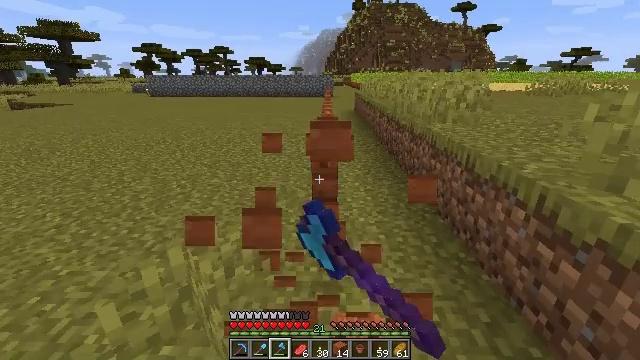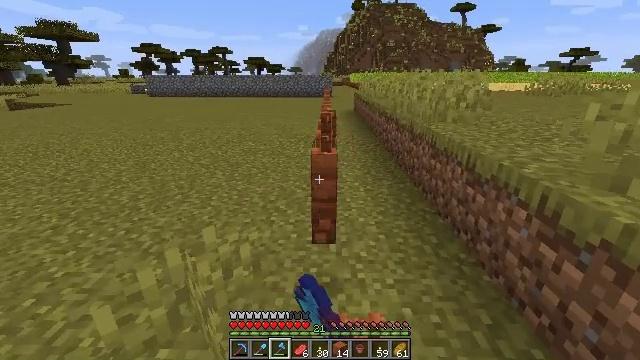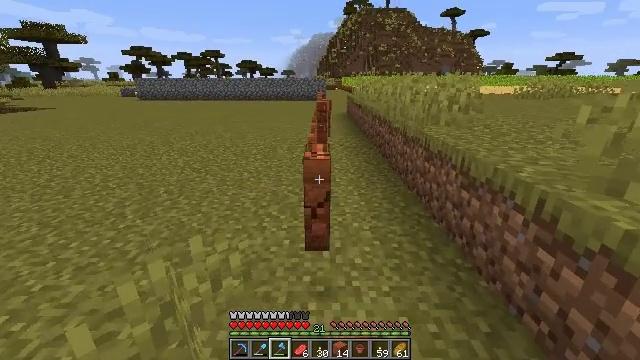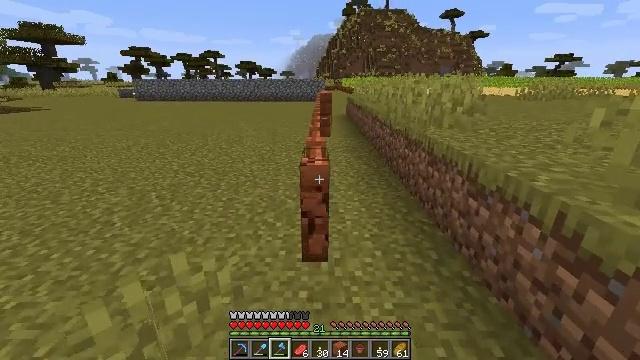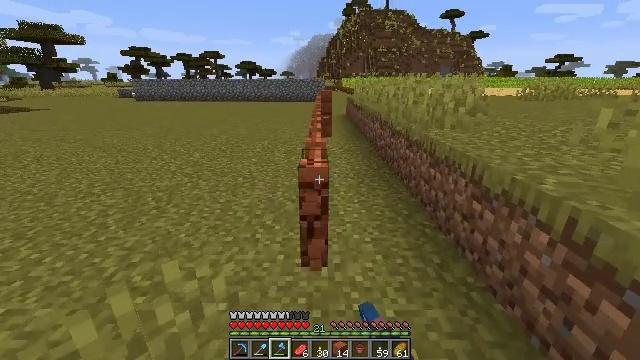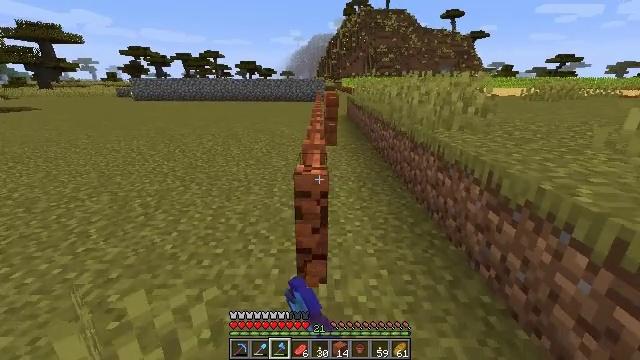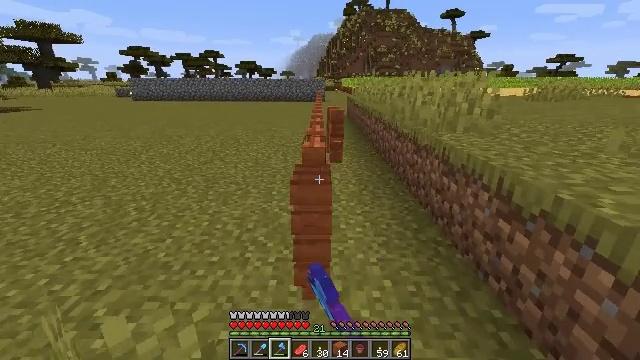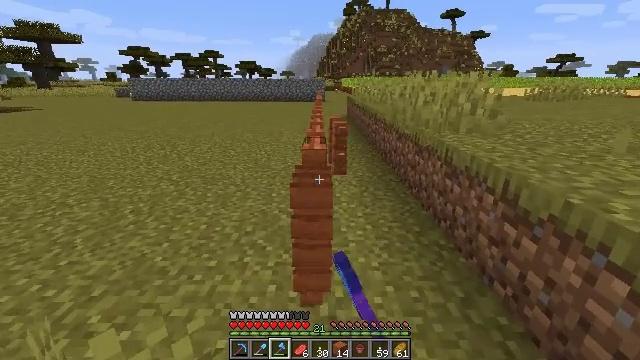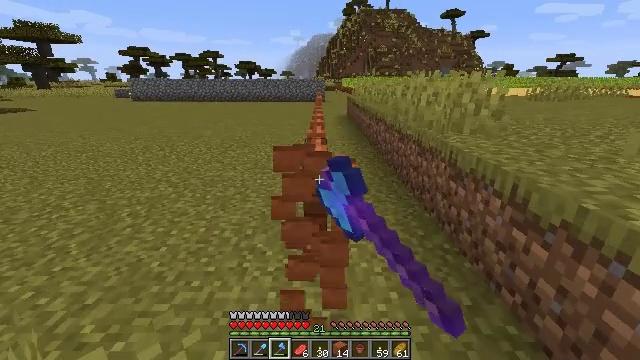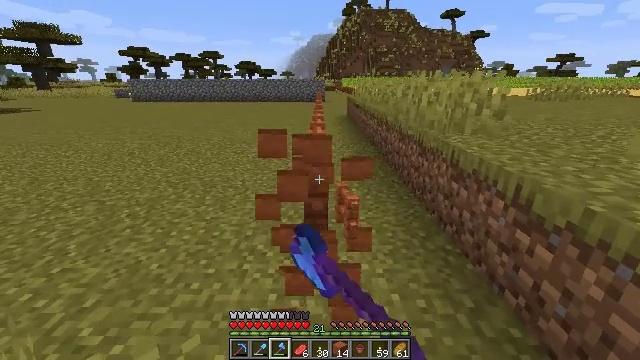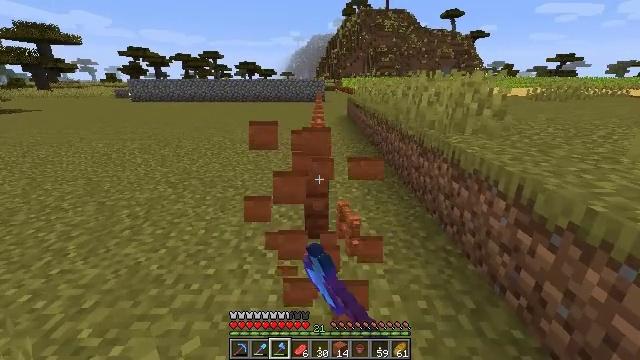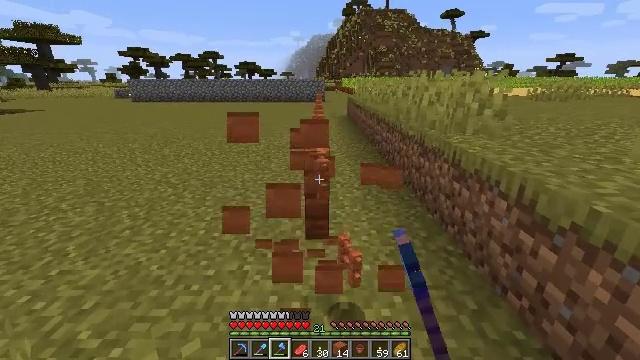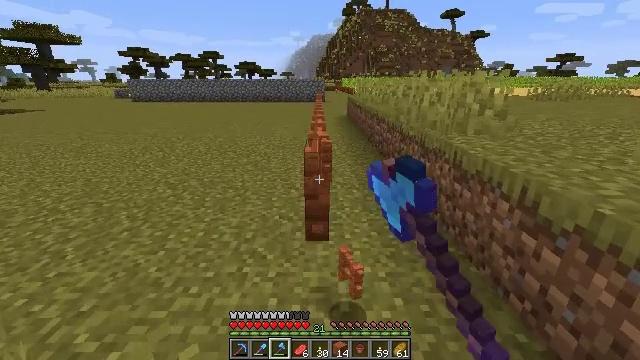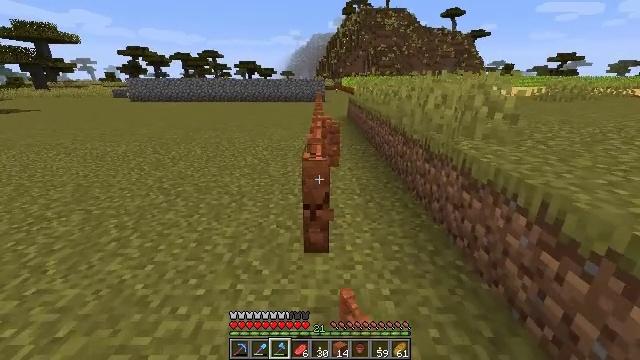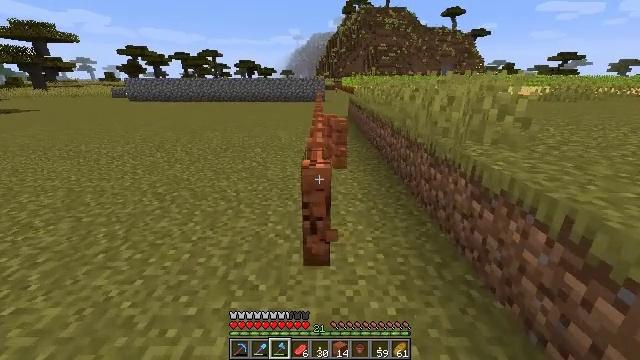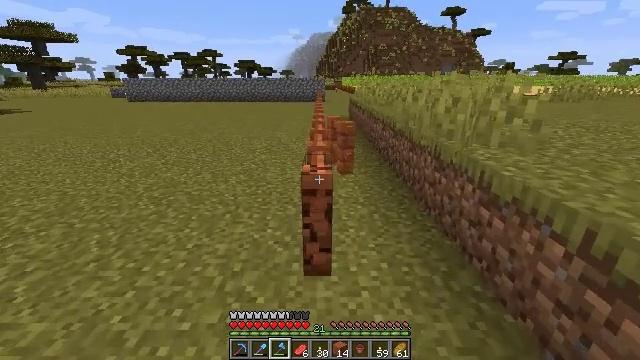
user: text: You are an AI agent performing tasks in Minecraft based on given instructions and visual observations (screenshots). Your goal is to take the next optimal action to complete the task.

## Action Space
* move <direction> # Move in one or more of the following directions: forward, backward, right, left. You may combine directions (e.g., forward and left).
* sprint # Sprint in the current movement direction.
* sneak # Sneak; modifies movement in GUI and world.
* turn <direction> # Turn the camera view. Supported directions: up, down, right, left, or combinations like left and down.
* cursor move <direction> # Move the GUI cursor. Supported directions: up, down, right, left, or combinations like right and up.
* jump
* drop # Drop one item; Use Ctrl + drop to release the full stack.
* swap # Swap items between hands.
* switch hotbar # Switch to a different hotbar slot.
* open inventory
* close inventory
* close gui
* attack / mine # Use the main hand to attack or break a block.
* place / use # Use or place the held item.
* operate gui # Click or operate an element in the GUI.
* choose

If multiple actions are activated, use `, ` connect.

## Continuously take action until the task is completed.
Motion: motion action
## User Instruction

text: Break the acacia fence to collect it.
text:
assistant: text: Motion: attack / mine
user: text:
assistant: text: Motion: move forward, turn right, attack / mine
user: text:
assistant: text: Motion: move forward, attack / mine
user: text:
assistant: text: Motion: move forward, attack / mine
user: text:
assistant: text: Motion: move forward, attack / mine
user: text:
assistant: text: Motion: attack / mine
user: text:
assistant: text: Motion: attack / mine
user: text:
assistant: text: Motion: attack / mine
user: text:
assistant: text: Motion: attack / mine
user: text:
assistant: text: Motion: attack / mine
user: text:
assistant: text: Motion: attack / mine
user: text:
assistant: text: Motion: move forward, attack / mine
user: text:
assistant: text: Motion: move forward, attack / mine
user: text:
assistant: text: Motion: move forward, attack / mine
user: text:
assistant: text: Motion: move forward, attack / mine
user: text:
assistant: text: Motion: move forward, attack / mine
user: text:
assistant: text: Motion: attack / mine
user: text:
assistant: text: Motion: attack / mine
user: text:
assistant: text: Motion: attack / mine
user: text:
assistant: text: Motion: attack / mine
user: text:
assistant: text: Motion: attack / mine
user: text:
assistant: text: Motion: attack / mine
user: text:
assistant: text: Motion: attack / mine
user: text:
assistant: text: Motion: move forward, attack / mine
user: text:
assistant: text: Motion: move forward, attack / mine
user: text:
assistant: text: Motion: move forward, attack / mine
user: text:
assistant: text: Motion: move forward, attack / mine
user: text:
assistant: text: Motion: attack / mine
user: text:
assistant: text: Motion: attack / mine
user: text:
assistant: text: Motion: attack / mine